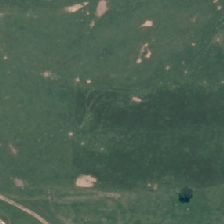
Land cover: high_producing_grassland